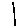
Label: line